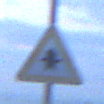
Verkehrszeichen: Vorfahrt
Umgebung: Outdoor, Urban
Tageszeit: Dawn
Wetter: PartlyCloudy
Licht: Natural
Jahreszeit: NotSpecified
Kontrast: LowContrast